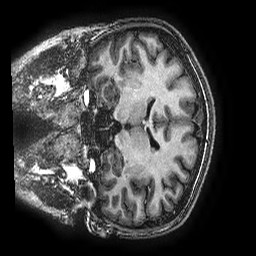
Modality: T1w
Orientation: coronal
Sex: female
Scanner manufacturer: ge
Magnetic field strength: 3 T
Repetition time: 0.00766 s
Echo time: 0.003476 s